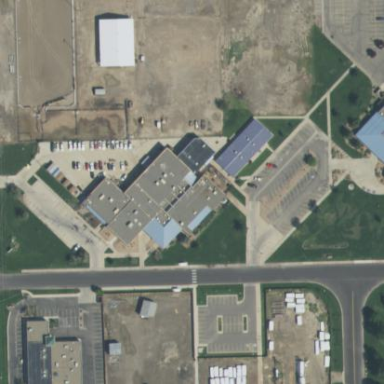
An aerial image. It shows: School building.